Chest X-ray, AP view. Patient: 64 years old, sex M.
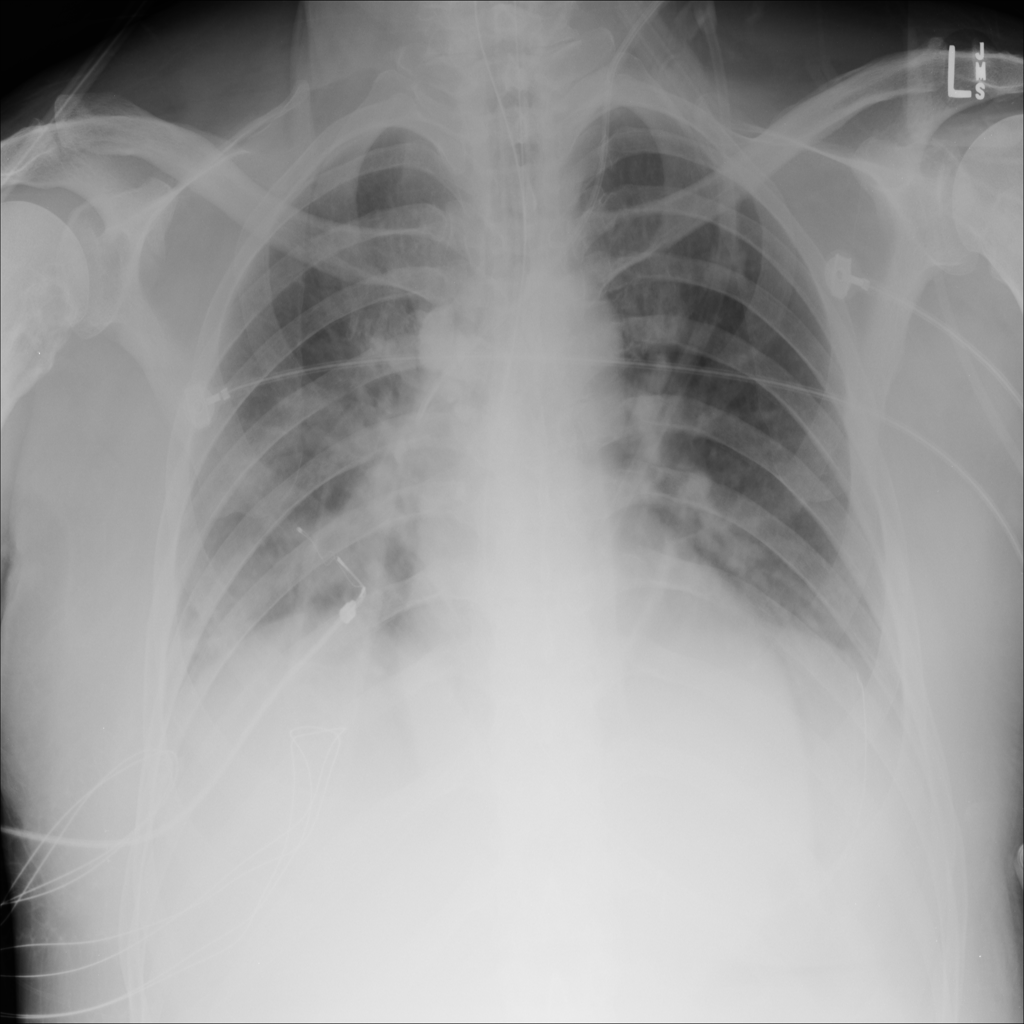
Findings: No Finding